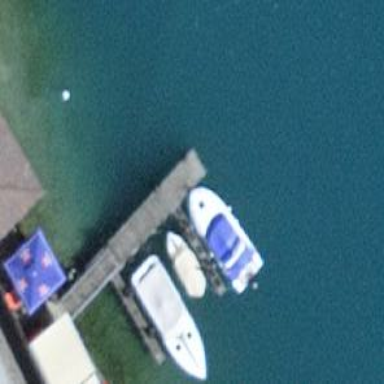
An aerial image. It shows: Man-made pier.